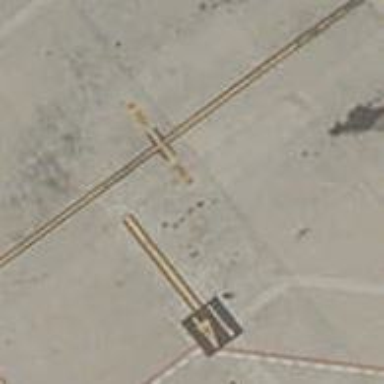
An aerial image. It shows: Airport parking position.